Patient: sex F, age 34
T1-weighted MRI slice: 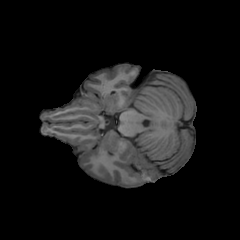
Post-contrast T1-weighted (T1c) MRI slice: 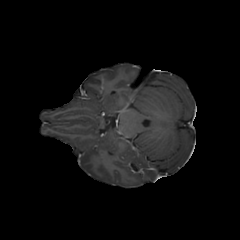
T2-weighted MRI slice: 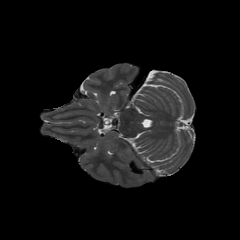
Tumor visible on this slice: yes
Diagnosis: Astrocytoma, IDH-mutant
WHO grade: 3